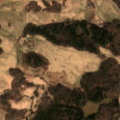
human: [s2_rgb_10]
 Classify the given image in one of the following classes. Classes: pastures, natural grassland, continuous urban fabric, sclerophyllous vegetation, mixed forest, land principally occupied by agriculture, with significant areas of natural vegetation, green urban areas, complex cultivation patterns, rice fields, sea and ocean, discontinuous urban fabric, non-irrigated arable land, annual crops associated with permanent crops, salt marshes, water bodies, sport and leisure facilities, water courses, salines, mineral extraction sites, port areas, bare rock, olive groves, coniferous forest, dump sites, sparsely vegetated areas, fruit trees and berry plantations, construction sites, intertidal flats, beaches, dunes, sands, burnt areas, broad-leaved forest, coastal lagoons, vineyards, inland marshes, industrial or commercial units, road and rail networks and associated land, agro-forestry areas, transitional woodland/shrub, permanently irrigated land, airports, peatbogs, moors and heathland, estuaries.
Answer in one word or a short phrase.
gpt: non-irrigated arable land, pastures, land principally occupied by agriculture, with significant areas of natural vegetation, mixed forest